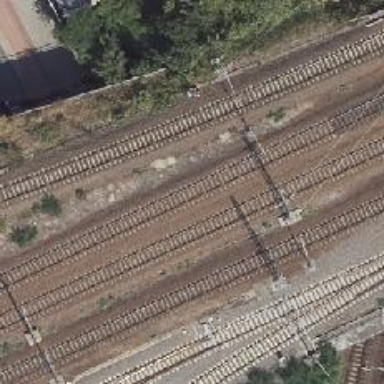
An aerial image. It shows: Railway track with contact lines for electrification.